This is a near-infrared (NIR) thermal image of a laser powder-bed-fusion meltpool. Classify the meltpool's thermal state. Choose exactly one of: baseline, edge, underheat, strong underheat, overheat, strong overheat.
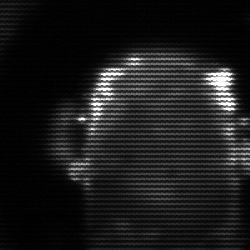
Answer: baseline